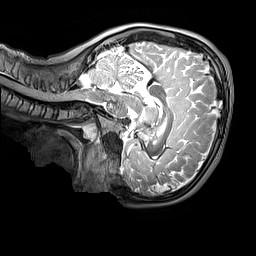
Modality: T2w
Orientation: sagittal
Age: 9
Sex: female
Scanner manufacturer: siemens
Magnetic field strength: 3 T
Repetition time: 3.2 s
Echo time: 0.408 s